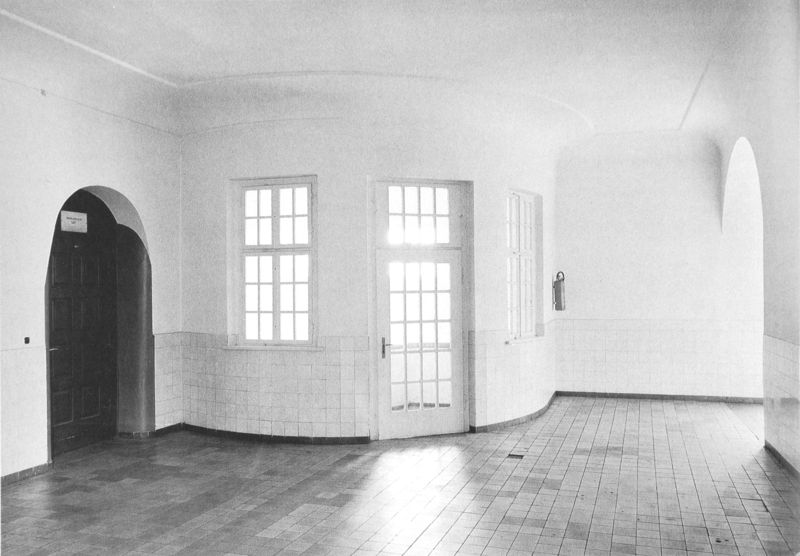
Titel: Universität Jena (Flur)
Künstler: Theodor Fischer
Standort: Jena
Institution: Friedrich-Schiller-Universität
Schlagwörter: dunkel, schatten, weiß, braun, fenster, glas, hell, holz, licht, raum, schwarz, tür, zimmer, haus, wand, architektur, stein, innenraum, kalt, spiegelung, gitter, sonne, boden, decke, innen, kontrast, rund, balkon, ecke, bogen, türen, fußboden, parkett, leer, leere, modern, kahl, türe, dielen, rundbogen, flus, tafel, jugendstil, diele, stuck, durchgang, bretter, geschlossen, tor, foto, fotografie, photographie, bögen, wände, griff, wei, eingang, erker, gang, klingel, schild, arkade, offen, fensterkreuz, fensterrahmen, scheiben, scheibe, schwarz-weiß, fliesen, gebogen, fliese, flur, kacheln, türstock, sonnig, kotrast, photo, klinke, türklinke, gefängnis, putz, ungemütlich, türgriff, neutral, kühl, kasetten, kassetten, deckenspiegel, fließen, bode, voute, krankenhaus, rundung, werkbund, innenarchitektur, holztür, architekt, rondell, wölbung, fehler, vestibül, anstalt, vestibule, fliesenboden, viertel, nüchtern, moderne architektur, gestrichen, badeanstalt, feuerlöscher, fußbodenleiste, geschlossene tür, kachelboden, lichtschalter, terassentür, tynche, tür zu, heim, lichr, korridor, gekachelt, räumlichkeiten, steril, architecktur, agebäude, kachelfussboden, bogen bögen, ordenshaus, modernes bauen